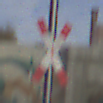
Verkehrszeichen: Andreaskreuz
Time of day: MorningAfternoon
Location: Outdoor (Urban)
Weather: PartlyCloudy
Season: NotSpecified
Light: Natural